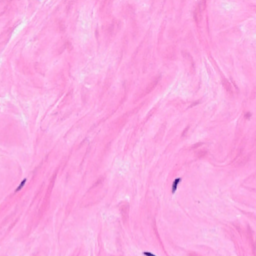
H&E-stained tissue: Breast